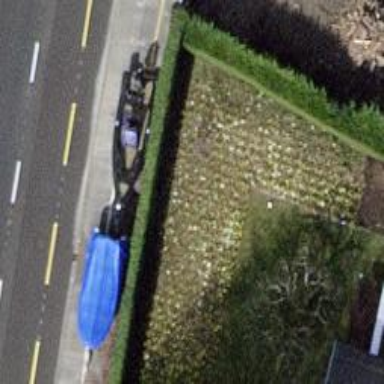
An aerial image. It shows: Hedge acting as barrier.